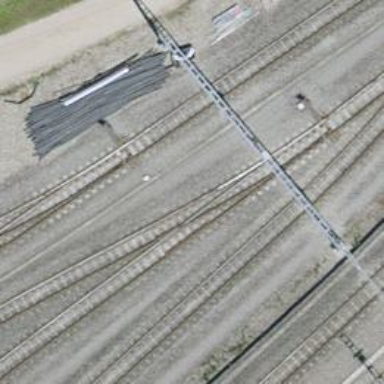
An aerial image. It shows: Narrow-gauge railway yard with one track. The yard is electrified with contact line.